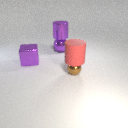
large purple metal sphere to the right of large purple metal cube